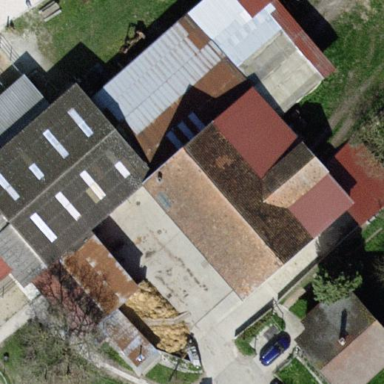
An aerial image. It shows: Farmyard area.